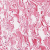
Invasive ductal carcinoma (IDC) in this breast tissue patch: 0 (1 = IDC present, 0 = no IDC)